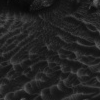
Atmospheric dust classification: not_dusty